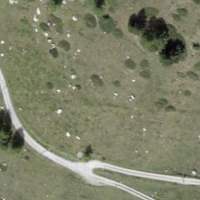
EUNIS habitat code: 26
Species observed at this site:
Sempervivum montanum